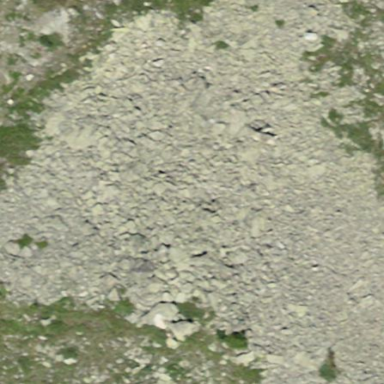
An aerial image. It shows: Natural scree.